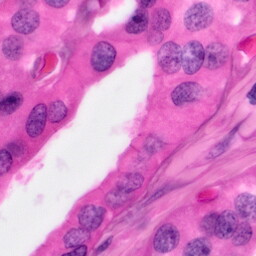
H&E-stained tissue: Pancreatic